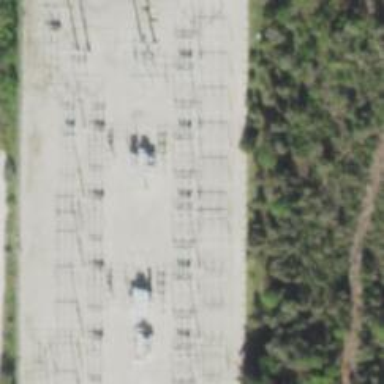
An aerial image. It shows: Switch used for power control.